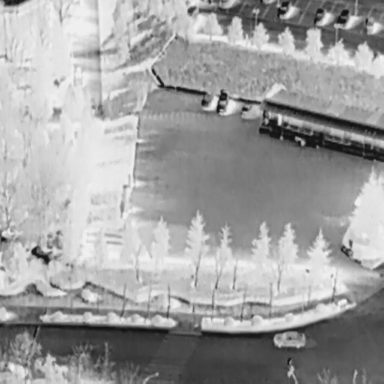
There are seven objects shown in the infrared image, including six Cars, and an OtherVehicle.